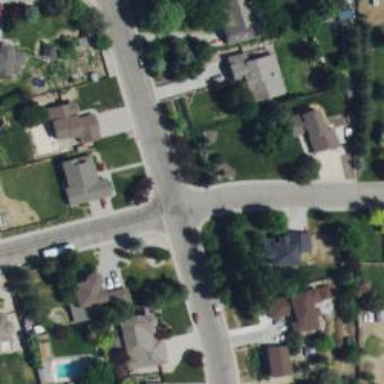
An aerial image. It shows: Unmarked crossing on footway.